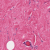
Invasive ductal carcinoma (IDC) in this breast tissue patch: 0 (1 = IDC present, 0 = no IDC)